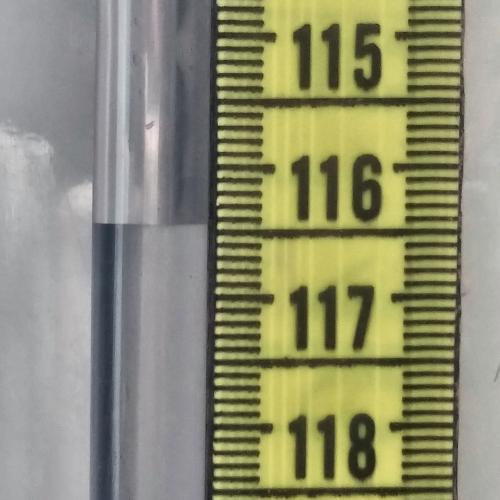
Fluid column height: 116.4 cm